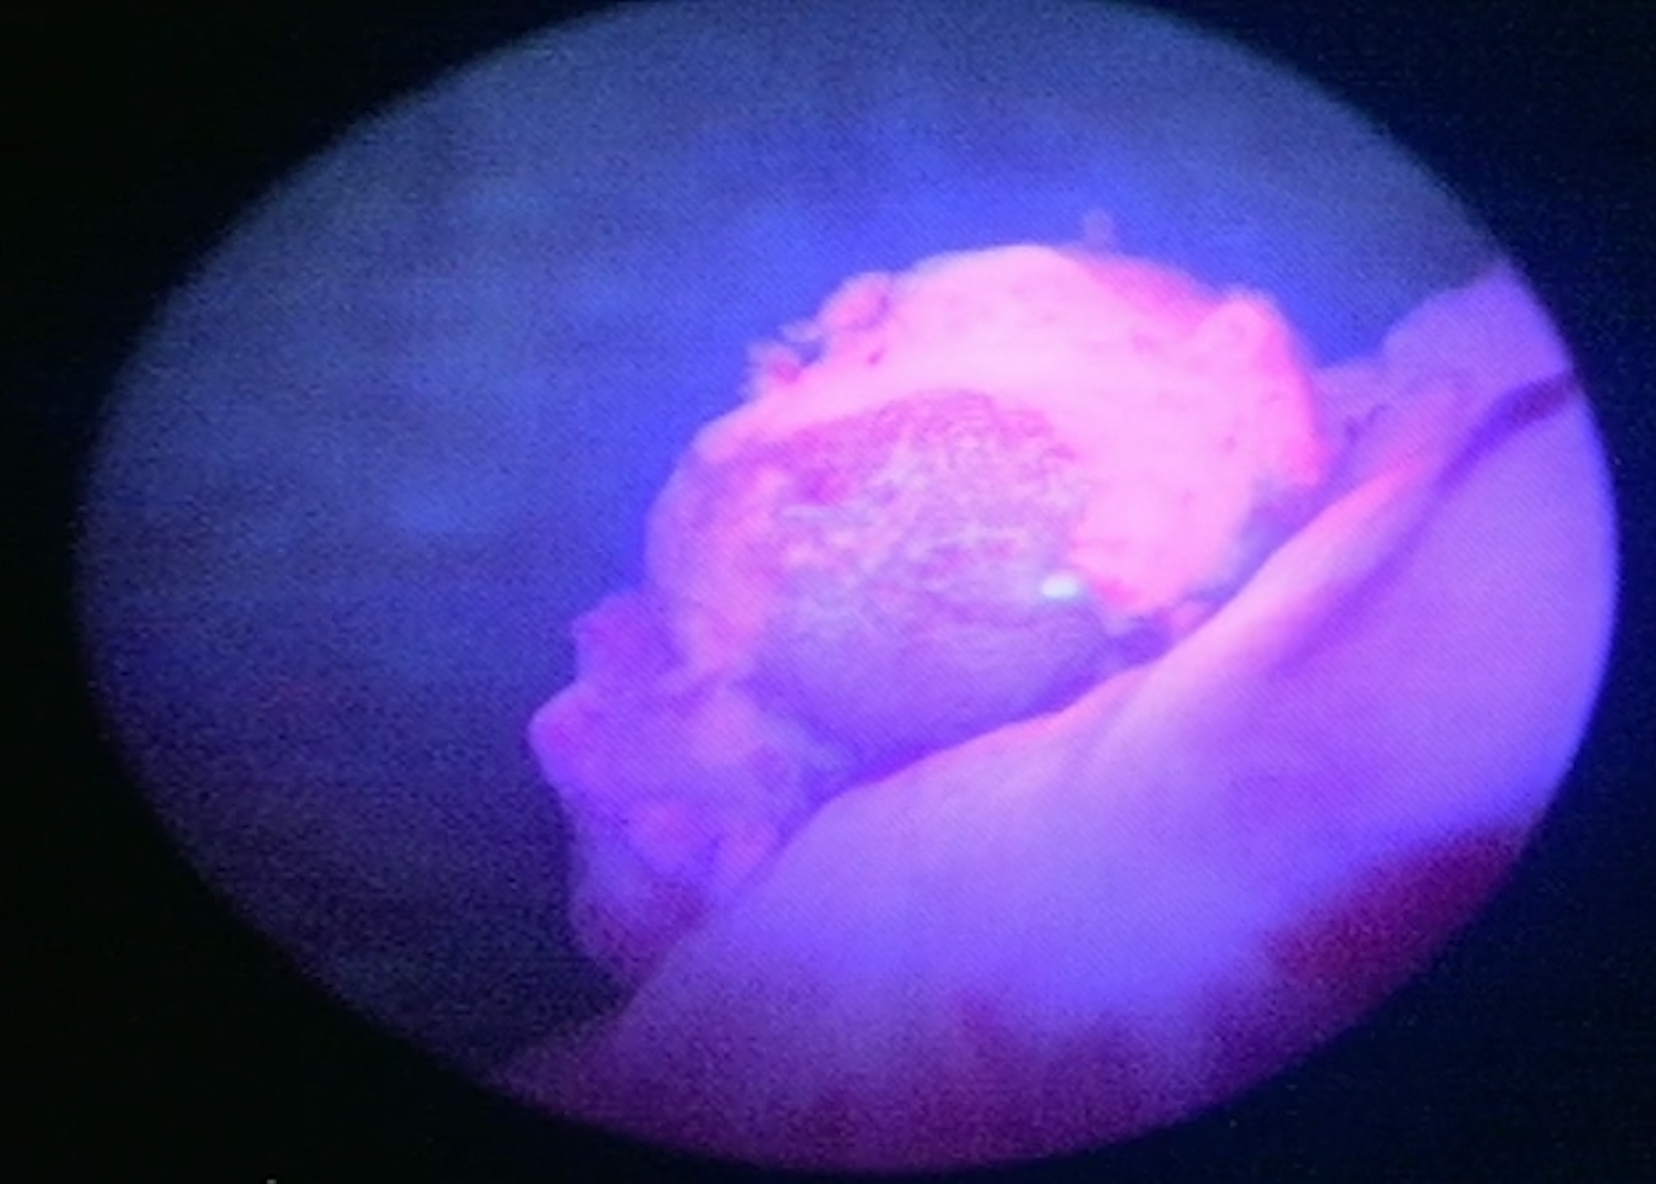
Modality: BLC
Class: Malignant
Subclass: LowGradePapillary
Lesion: L2
Stage: Ta
Morphology: Papillary
Bladder cancer association: Yes